Question: I have two kinds of member and two type of payment calculation for them. In first design I used one class for both member types and two calculation method in it. I know that, this design is not good.
And then I tried another design with polymorphism. In this design I have 2 classes for both member types. It seems better but there is a problem about this design. I have to change status of members after create them(special to regular or regular to special). How can I do that in second diagram or is there any better approach for this?

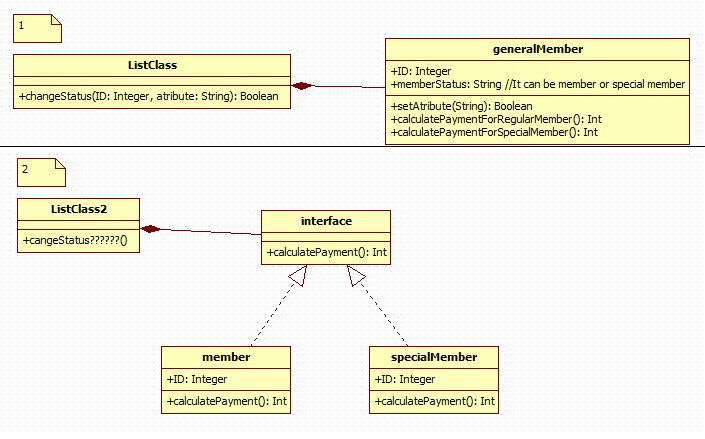
Answer: If you see them as a member and a special member, it would be more natural and easy to create member as a base class, with its own calculatePayment, and special member as a derived class, with overridden calculatePayment.
So, you could address the same object as parent or as a child, according to the state and thus switch the function.
If you like your construction (I like it, too), give these classes other names (MemberCommon and MemberSpecial) and base them both on the same class "member". This class will calculate as:
'''
if (state.isEqualTo("special"))
return(((SpecialMember)this).calculate())
else
return(((CommonMember)this).calculate())
'''
But the most honest way, I think, is simply to calculate according to the state - make one class, two functions and switch between them.